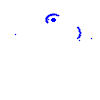
Particle: kaon